Question: I am trying to create this layout in XML. This is a screenshot from the design I did in Photoshop.

I am not so sure on how to go about it though.
First I decided that I wanted to use 'Preferences UI' but then I saw that 'Preferences UI' is better used with preferences only. So I am thinking of using a 'ListView' but that wont work because the these rows are different. 'ListView's normally have identical rows. so I am thinking of using a 'TableLayout'? What do you just that I do? I just need some advice.
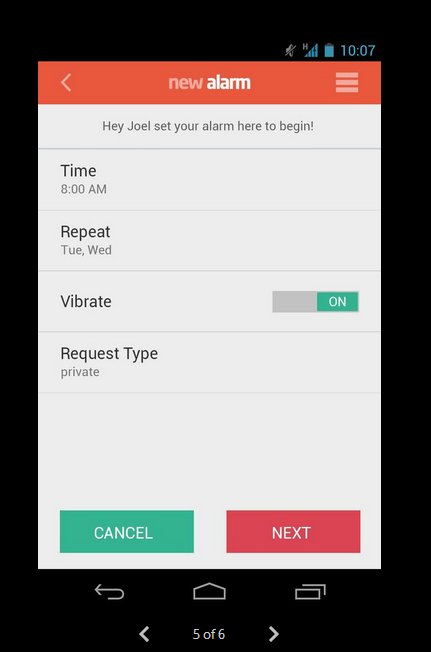
Answer: If you have just a few items, or even more than what fits on a screen but very diverse, don't use ListView. Use a LinearLayout on a ScrollView. ListView does heavy weight optimization with cell reusing which is not required for you. At design time put everything on the screen you need and use it as is. Go for the simplest solution and think of optimization if you encounter performance issues. For the type of screen you show this is not probable, though.
Romain Guy explains this clearly in this post: <URL>